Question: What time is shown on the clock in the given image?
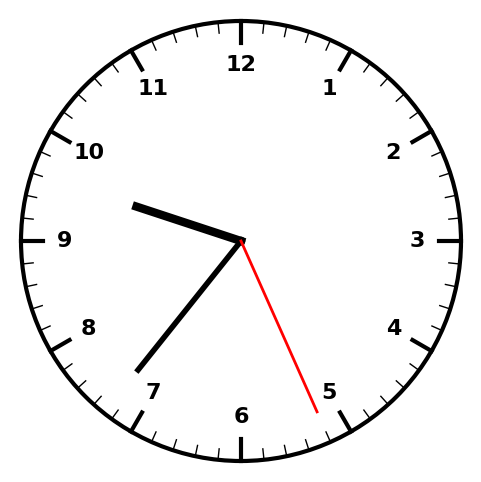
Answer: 09:36:26